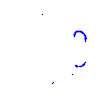
Particle: proton